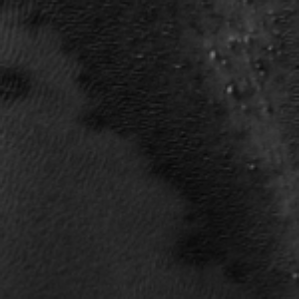
Label: frost